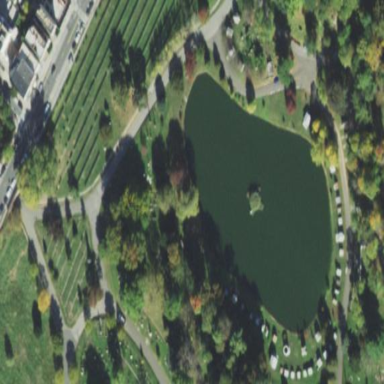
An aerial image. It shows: Natural lake or pond.